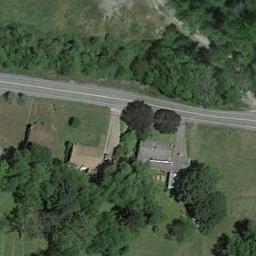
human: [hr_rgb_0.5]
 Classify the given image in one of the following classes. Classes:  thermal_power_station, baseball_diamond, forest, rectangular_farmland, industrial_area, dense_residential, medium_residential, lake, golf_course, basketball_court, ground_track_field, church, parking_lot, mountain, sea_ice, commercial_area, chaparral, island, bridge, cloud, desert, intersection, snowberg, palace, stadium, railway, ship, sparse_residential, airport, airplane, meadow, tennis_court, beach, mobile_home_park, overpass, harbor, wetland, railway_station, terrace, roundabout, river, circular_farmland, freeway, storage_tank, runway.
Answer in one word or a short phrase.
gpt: freeway